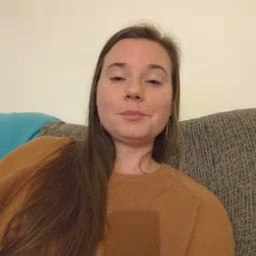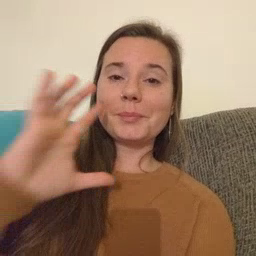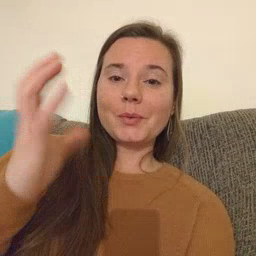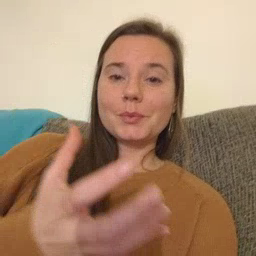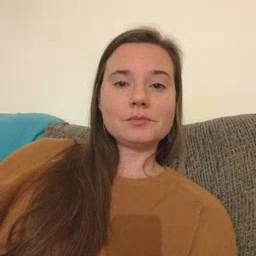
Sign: balloon